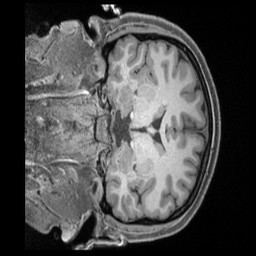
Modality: T1w
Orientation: coronal
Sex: female
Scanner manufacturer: siemens
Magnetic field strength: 3 T
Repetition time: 2.4 s
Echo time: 0.00222 s